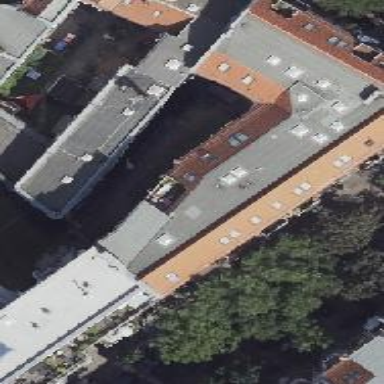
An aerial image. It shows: Apartment building with double saltbox roof shape.